Field crop: maize
Growth stage: 2
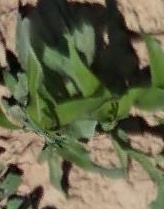
Species: maize